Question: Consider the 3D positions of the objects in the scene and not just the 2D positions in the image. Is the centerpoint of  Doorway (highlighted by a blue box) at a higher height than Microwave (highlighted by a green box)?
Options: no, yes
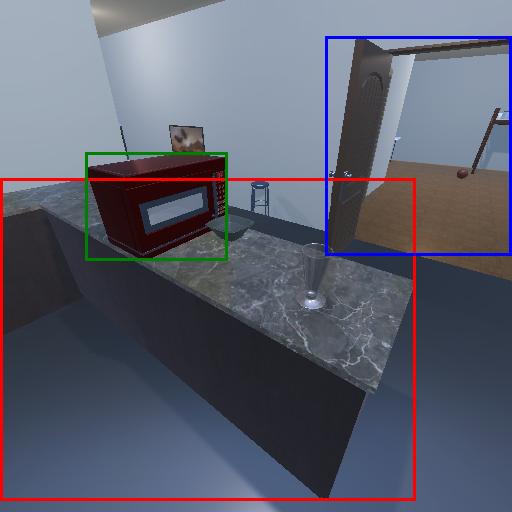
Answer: no